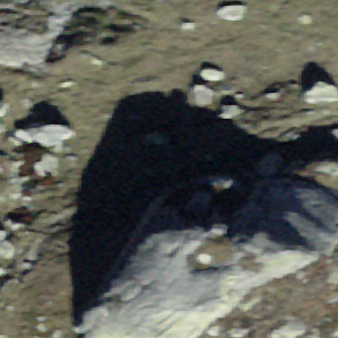
Label: bouldering_area